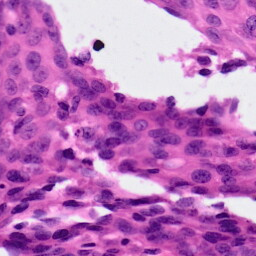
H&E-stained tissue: Ovarian